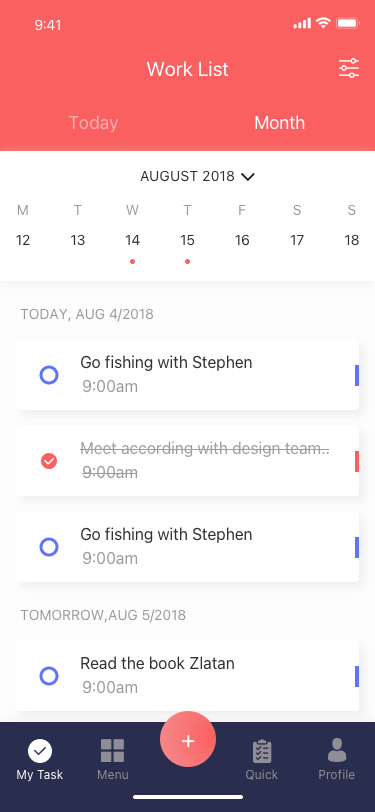
Text in this UI design:
Go fishing with Stephen
9:00am
Go fishing with Stephen
9:00am
Read the book Zlatan
9:00am
Meet according with design team...
9:00am
Meet according with design team..
9:00am
Today, Aug 4/2018
Tomorrow,Aug 5/2018
Profile
Quick Note
Menu
My Task
+
Today
Month
Work List
August 2018
M
W
F
T
T
S
S
12
14
16
13
15
17
18